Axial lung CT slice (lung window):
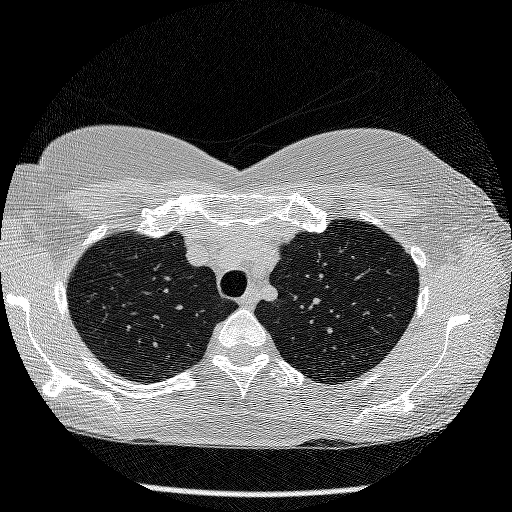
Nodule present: no